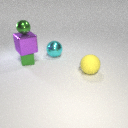
small green metal cube behind large yellow rubber sphere